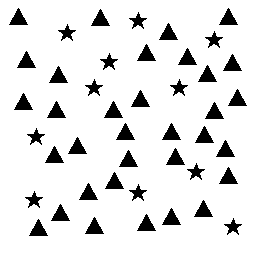
Squares: 0
Triangles: 33
Stars: 11
Total shapes: 44